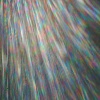
Label: sunburn